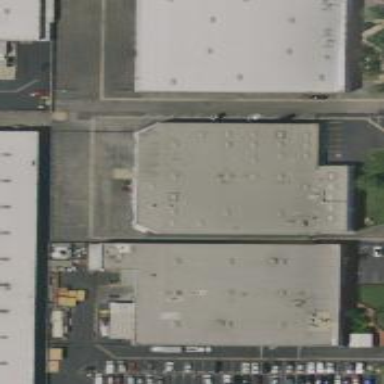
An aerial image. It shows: Warehouse.